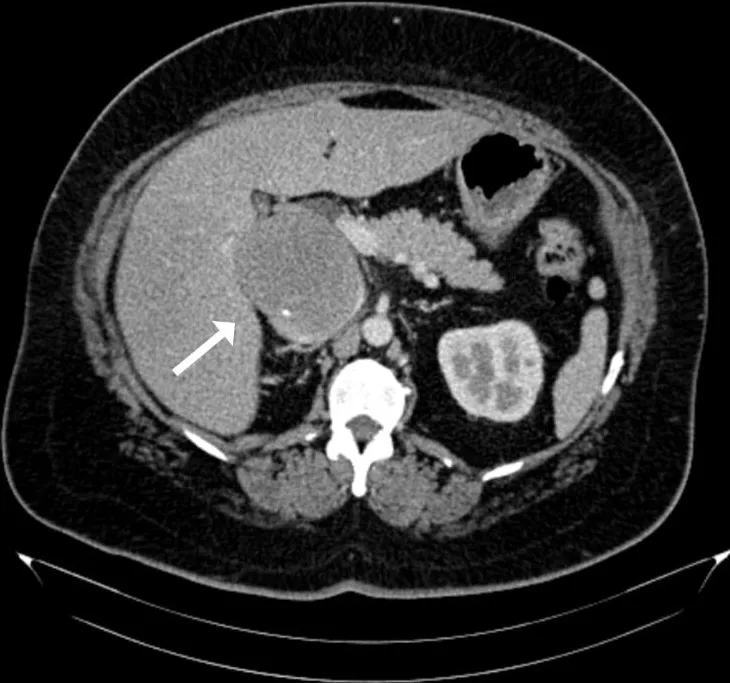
Computed tomography image of the abdomen from the arterial phase, showing the tumor exerting mass effects on the liver and considerable reduction of the lumen of the retro-hepatic vena cava.
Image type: radiology (ct)